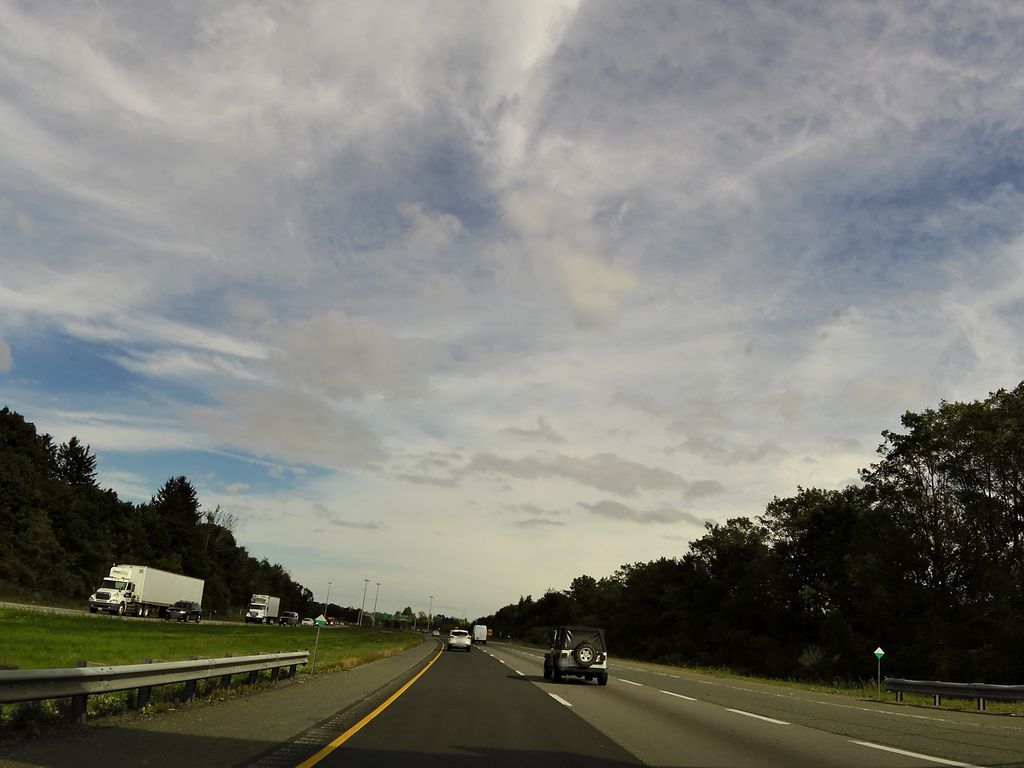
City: hamilton